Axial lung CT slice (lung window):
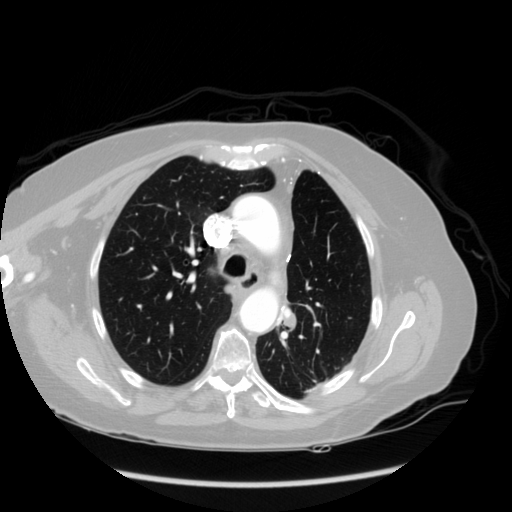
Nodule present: no